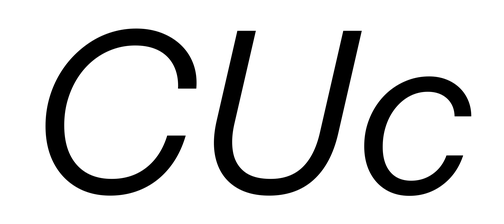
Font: InstrumentSans-Italic_Italic